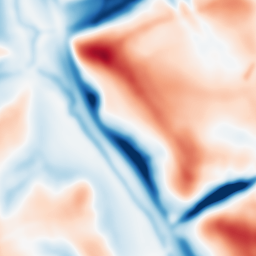
Category: multiscale
Decomposition family: dog
Decomposition parameters: sigma_low: 3
sigma_high: 20
Upsampling method: bicubic_16x
Upsampling parameters: scale: 16
Upsampling scale: 16